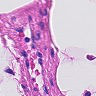
Metastatic tissue present: no